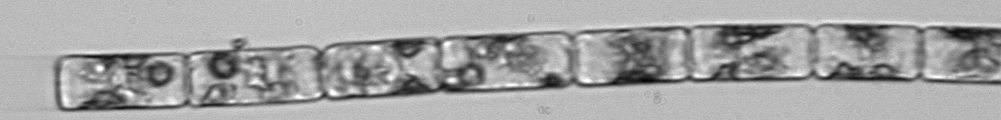
Label: Guinardia_delicatula